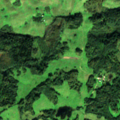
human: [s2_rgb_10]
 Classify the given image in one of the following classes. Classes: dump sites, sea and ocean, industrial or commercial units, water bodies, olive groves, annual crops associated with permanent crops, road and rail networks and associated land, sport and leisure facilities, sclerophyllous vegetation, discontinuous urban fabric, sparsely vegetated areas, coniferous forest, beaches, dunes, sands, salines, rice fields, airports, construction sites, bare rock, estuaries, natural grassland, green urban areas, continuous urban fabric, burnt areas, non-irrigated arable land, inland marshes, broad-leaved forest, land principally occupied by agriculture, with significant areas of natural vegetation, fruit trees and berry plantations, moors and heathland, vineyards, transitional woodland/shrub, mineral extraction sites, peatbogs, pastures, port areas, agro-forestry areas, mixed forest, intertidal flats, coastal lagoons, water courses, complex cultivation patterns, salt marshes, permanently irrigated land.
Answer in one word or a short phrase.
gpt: pastures, land principally occupied by agriculture, with significant areas of natural vegetation, broad-leaved forest, mixed forest